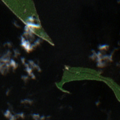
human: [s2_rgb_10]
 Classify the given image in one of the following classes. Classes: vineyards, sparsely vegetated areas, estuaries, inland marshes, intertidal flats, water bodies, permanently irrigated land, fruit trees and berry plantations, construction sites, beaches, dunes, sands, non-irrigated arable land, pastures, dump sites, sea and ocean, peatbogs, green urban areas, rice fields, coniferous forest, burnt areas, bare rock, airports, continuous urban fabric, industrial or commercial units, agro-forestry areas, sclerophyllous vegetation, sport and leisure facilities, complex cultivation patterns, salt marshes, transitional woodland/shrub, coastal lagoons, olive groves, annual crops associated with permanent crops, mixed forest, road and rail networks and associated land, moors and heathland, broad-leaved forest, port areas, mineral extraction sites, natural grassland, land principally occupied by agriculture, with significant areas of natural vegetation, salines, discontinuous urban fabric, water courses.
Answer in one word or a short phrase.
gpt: coniferous forest, water bodies